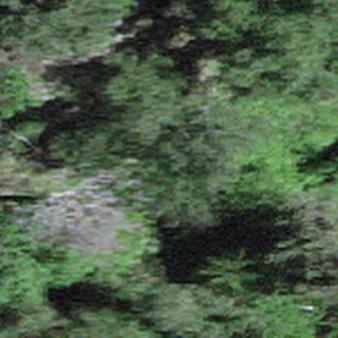
Label: other